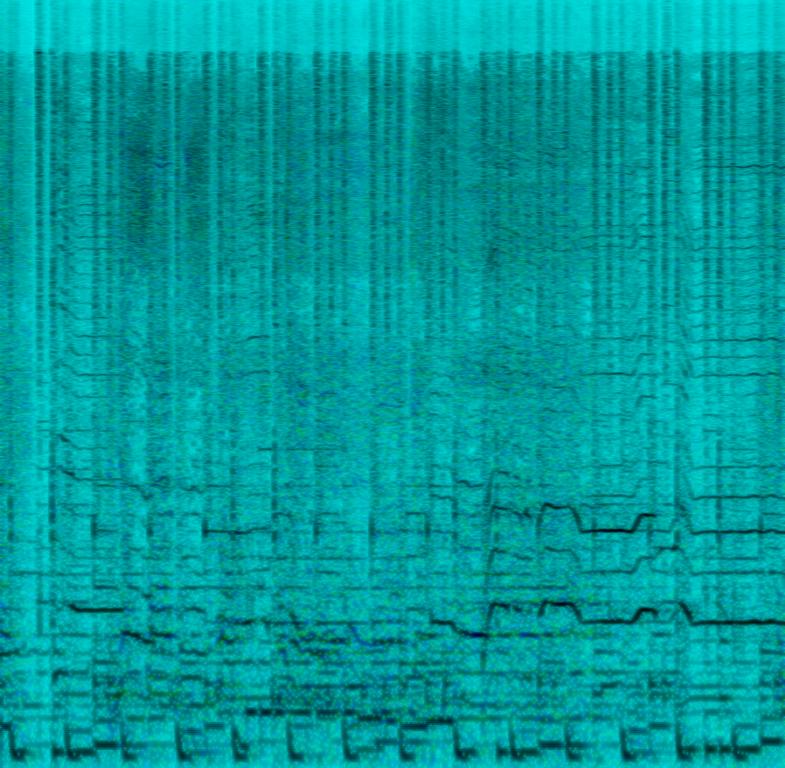
A male singer sings this passionately with backup singers in vocal harmony. The song is medium tempo with a steady drumming rhythm, various percussion, percussive bass line, guitar rhythm and keyboard harmony . The song is passionate and romantic with a cool dance groove. The song has poor audio quality.